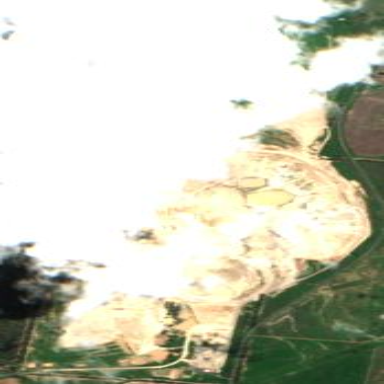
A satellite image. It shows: Industrial area that is mine.